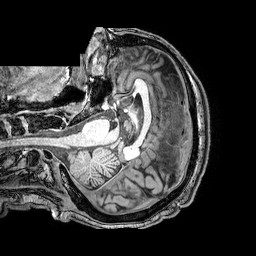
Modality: T1w
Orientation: axial
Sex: male
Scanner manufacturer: philips
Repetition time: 0.008123 s
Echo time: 0.00372 s